Field crop: tomato
Growth stage: 2
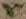
Species: solanum